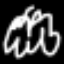
Label: squiggle